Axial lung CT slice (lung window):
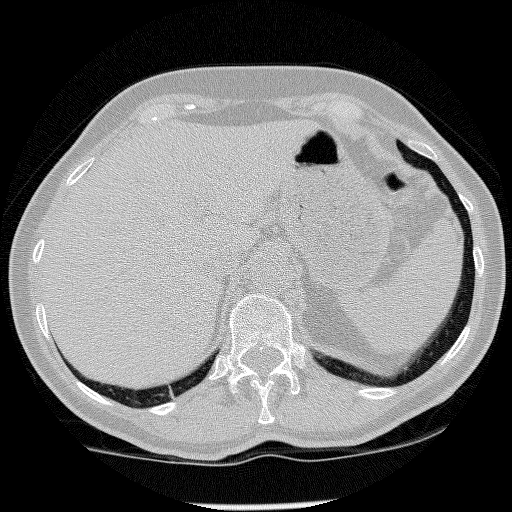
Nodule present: no